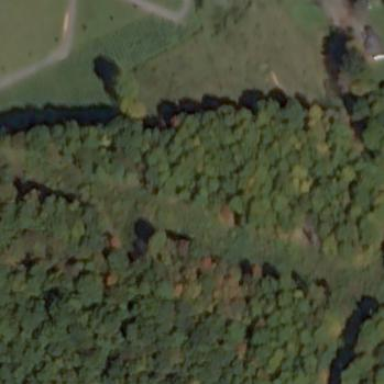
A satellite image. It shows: Beautiful woodland area.